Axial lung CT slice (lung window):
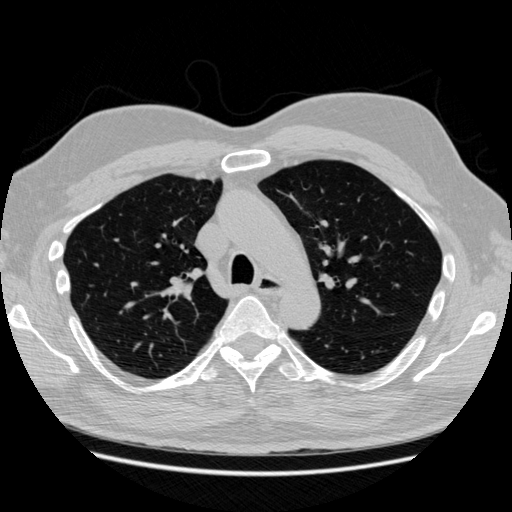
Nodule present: no